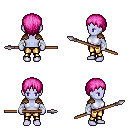
a pixel art fantasy rpg character, female body template, dark elf, purple skin, leather shoulder armor, gold greaves, pink plain hairstyle, white cloth bandages, spear, four views (front, back, left, right), 2x2 character sprite sheet, small pixel art, hard edges, no anti-aliasing